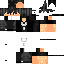
A male human skin with dark skin, wearing brown long hair dressed in a blue hoodie and black pants, featuring a closed mouth.